Question: a question about a drop-down select, which looks not totally correct in its appearance, the default part on the right should not be visible with this code, but it is shown. this is the code, created inside a site developed with for template.
do i miss something? do you need more information?
'''
.menuSelect {
-webkit-appearance: none;
appearance: none;
-moz-appearance: none;
height: 75px;
font-size: 30px;
width: 100%;
border: none;
padding: 0 10px;
background: url("img/selectmenu-arrowwhite.png") no-repeat scroll right center #00AEEF;
color: #FFFFFF;
}
'''

thanks in advance
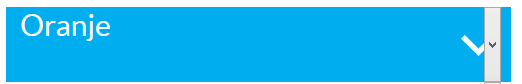
Answer: A combination of low indent and text-overflow: '' works on FireFox. I did use it recently as well.
<URL>
'''
.menuSelect {
-webkit-appearance: none;
appearance: none;
-moz-appearance: none;
height: 75px;
font-size: 30px;
width: 100%;
border: none;
padding: 0 10px;
background: url("img/selectmenu-arrowwhite.png") no-repeat scroll right center #00AEEF;
color: #FFFFFF;
}
'''
I forgot IE, sorry. I'm using this currently:
<URL>
'''
select::-ms-expand {
display: none;
}
'''